Question: My title is a bit complex, but I will break down really simply what I am doing here.
I have an existing database with about 20 tables. I have a project that my partner has decided that we should use the old Simple Membership over Identity. This is no longer an option on the table, we have finalized that decision. WE will be creating the project in Web Forms using Visual Studio 2012 because that is what we have licenses for.
I started a new project in VS 2012 using Web Forms and I pointed the Default Connection String at my current database and registered a few users. This created the tables I needed for membership in my SQL Server 2012 database.
I did some relational mapping in my database connecting existing tables to the new membership UserID's where needed so that my existing tables are now related to the membership stuff.
Here is where I am a bit lost because normally I have used SqlDataSources with Web Forms in the past. I have some experience with MVC so I would like to do things differently in this web forms project and start from Database First and import my database tables into a Data Access Layer, I'm thinking of using a Class Library for this.
MY QUESTION:
My reasoning for this question is that I know that I can access the Membership stuff in the Web Forms Project but will it possibly be needed in the Class Library since my application will eventually be very User centric. Lots of tracking of user time and logins, assigning tasks and projects, permissions to that user etc.. I was leaning toward
I know this is a very complex question or maybe I should say it may have many answers all due to things that I may not know yet or I have not explained fully. But I'm looking for some direction as I have never used a Class Library or Database first in this way or in a Web Forms Application.

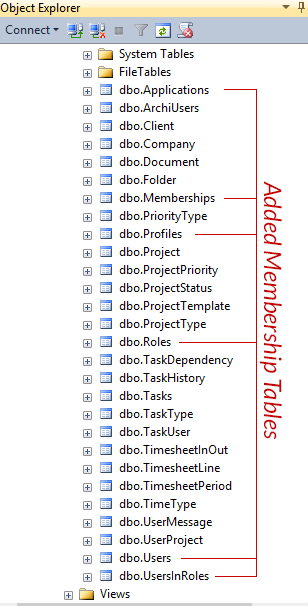
Answer: You really don't need to include the Membership tables in the EF model. As you pointed out, the Membership class will handle it as long as you have it properly configured in the Web.Config file.
You should import only those tables that are related to your application.
You would only import the membership tables only if you are building a custom membership provider, which is old news by now.
At least, I personally don't do it. This also helps to keep the EF model with just what I need.
Hope it helps.